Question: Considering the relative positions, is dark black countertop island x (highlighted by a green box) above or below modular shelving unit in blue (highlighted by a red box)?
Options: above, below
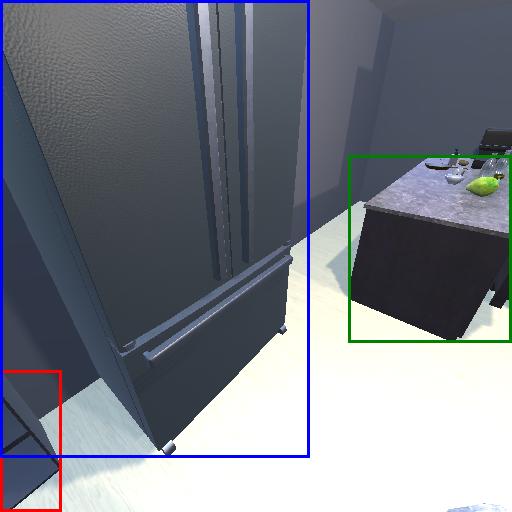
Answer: above